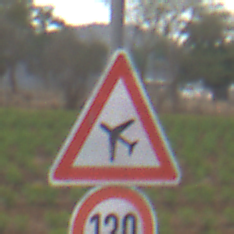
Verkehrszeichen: FlugbetriebRechts
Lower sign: Geschwindigkeit130
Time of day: Midday
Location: Outdoor (Nature)
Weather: PartlyCloudy
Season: NotSpecified
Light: Natural